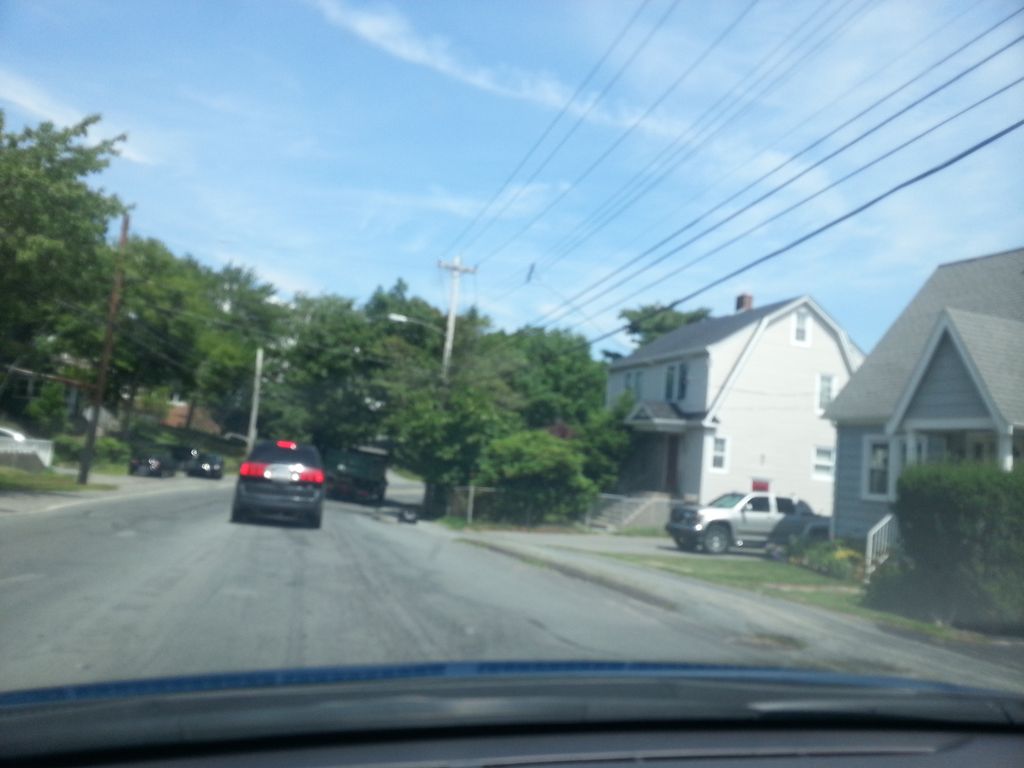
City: halifax